Question: I currently have a dynamic dropdown menu that populates the one select form once the other has been selected, it looks something like this.
'''
<script language="javascript" type="text/javascript">
function getXMLHTTP() { //function to return the xml http object
var xmlhttp=false;
try{
xmlhttp=new XMLHttpRequest();
}
catch(e) {
try{
xmlhttp= new ActiveXObject("Microsoft.XMLHTTP");
}
catch(e){
try{
xmlhttp = new ActiveXObject("Msxml2.XMLHTTP");
}
catch(e1){
xmlhttp=false;
}
}
}
return xmlhttp;
}
function getState(countryId) {
var strURL="http://mydomain.com/findClass.php?department="+countryId;
var req = getXMLHTTP();
if (req) {
req.onreadystatechange = function() {
if (req.readyState == 4) {
// only if "OK"
if (req.status == 200) {
document.getElementById('statediv').innerHTML=req.responseText;
} else {
alert("There was a problem while using XMLHTTP:
" + req.statusText);
}
}
}
req.open("GET", strURL, true);
req.send(null);
}
}
</script>
'''
Everything works fine, but when I'm trying to duplicate the dropdown forms, it gets buggy. See my screen shot here,
Once the second form has been displayed and the user picks another department, this affects the form above it (the original). I understand why this is happening, because they all have the same ID. I just don't know how to fix the problem so when a user selects a department from form 2, it doesn't affect anything that has already been done to form 1.
Also, here is what my dropdown forms look like.
'''
<select name="department" onChange="getState(this.value)" style="float:left;">
<option value="">Select Department</option>
<? while ($row = mysql_fetch_assoc($res)) { ?>
<option value="<? echo $row['id']; ?>"><? echo $row['short']. " - " .$row['full']; ?></option><? } ?>
</select>
<div id="statediv">
<select name="course" style="float:left;">
<option>---------------</option>
</select></div>
'''
Hope this makes sense.
Here's the jQuery
'''
(function($) {
$.fn.relCopy = function(options) {
var settings = jQuery.extend({
excludeSelector: ".exclude",
emptySelector: ".empty",
copyClass: "copy",
append: '',
clearInputs: true,
limit: 0 // 0 = unlimited
}, options);
settings.limit = parseInt(settings.limit);
// loop each element
this.each(function() {
// set click action
$(this).click(function(){
var rel = $(this).attr('rel'); // rel in jquery selector format
var counter = $(rel).length;
// stop limit
if (settings.limit != 0 && counter >= settings.limit){
return false;
};
var master = $(rel+":first");
var parent = $(master).parent();
var clone = $(master).clone(true).addClass(settings.copyClass+counter).append(settings.append);
//Remove Elements with excludeSelector
if (settings.excludeSelector){
$(clone).find(settings.excludeSelector).remove();
};
//Empty Elements with emptySelector
if (settings.emptySelector){
$(clone).find(settings.emptySelector).empty();
};
// Increment Clone IDs
if ( $(clone).attr('id') ){
var newid = $(clone).attr('id') + (counter +1);
$(clone).attr('id', newid);
};
// Increment Clone Children IDs
$(clone).find('[id]').each(function(){
var newid = $(this).attr('id') + (counter +1);
$(this).attr('id', newid);
});
//Clear Inputs/Textarea
if (settings.clearInputs){
$(clone).find(':input').each(function(){
var type = $(this).attr('type');
switch(type)
{
case "button":
break;
case "reset":
break;
case "submit":
break;
case "checkbox":
$(this).attr('checked', '');
break;
default:
$(this).val("");
}
});
};
$(parent).find(rel+':last').after(clone);
return false;
}); // end click action
}); //end each loop
return this; // return to jQuery
};
})(jQuery);
<script type="text/javascript">
$(function(){
var removeLink = ' <a class="remove" href="#" onclick="$(this).parent().slideUp(function(){ $(this).remove() }); return false"><img src="images/bullet_minus.png" /></a>';
$('a.add').relCopy({ append: removeLink});
});
</script>
'''
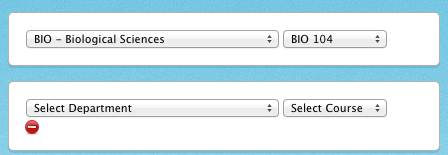
Answer: This may not be the perfect solution but it works.what you can do is pass the id of the div in getState function.
something like getState(countryid,divid)
and in the red.readystate function you can do something like
'''
req.onreadystatechange = function() {
if (req.readyState == 4) {
// only if "OK"
if (req.status == 200) {
document.getElementById(divid).innerHTML=req.responseText;
} else {
alert("There was a problem while using XMLHTTP:
" + req.statusText);
}
}
}
'''
im not sure what exactly your jquery script is doing but you can convert all the XMLHTTP reruests to jQuery which is much simple and easy.